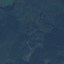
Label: Forest